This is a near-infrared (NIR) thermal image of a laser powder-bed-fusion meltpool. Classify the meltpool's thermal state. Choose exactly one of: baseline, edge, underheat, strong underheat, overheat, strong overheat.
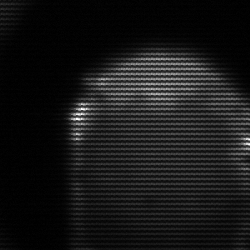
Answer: edge